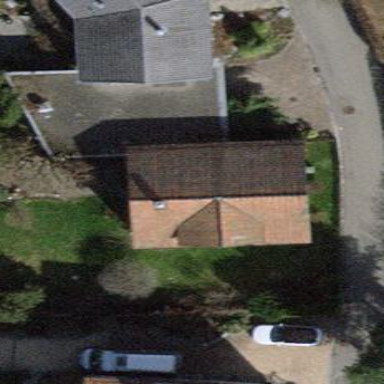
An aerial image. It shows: Detached building with gabled roof.